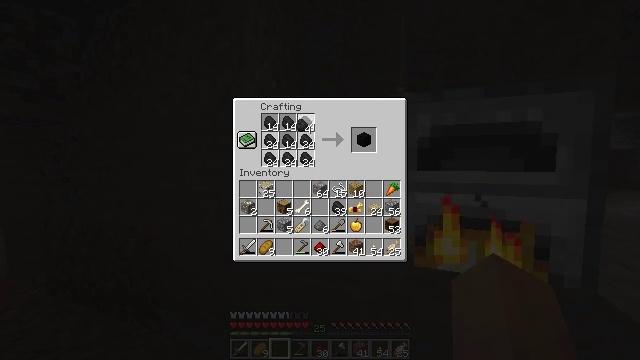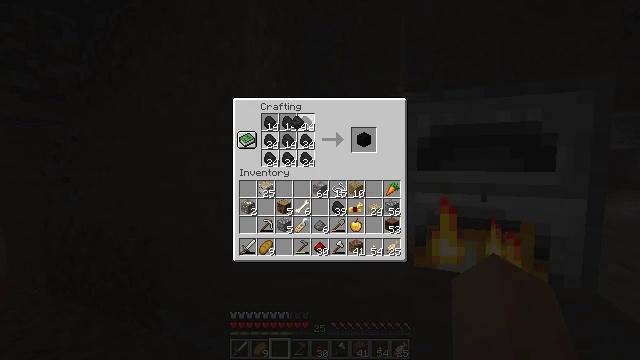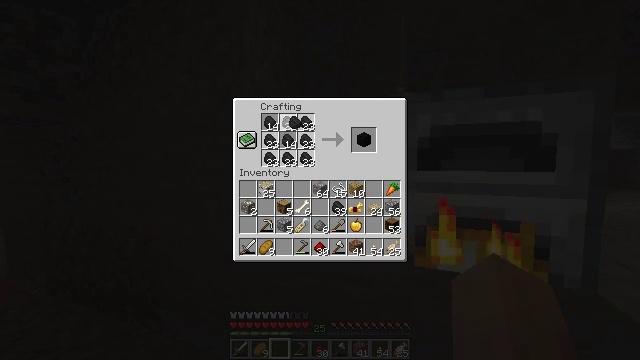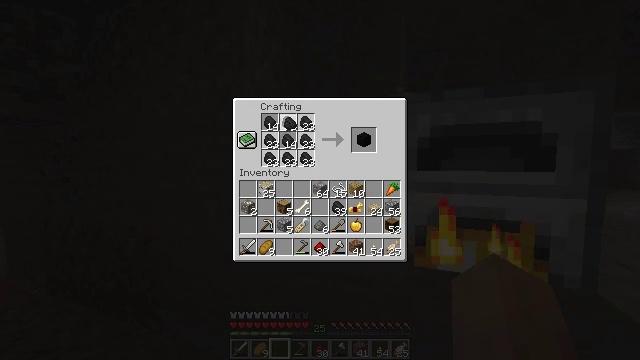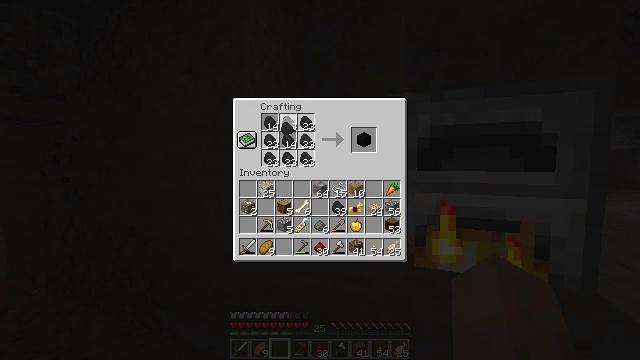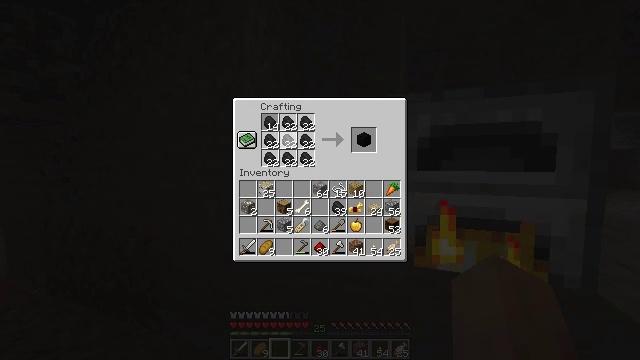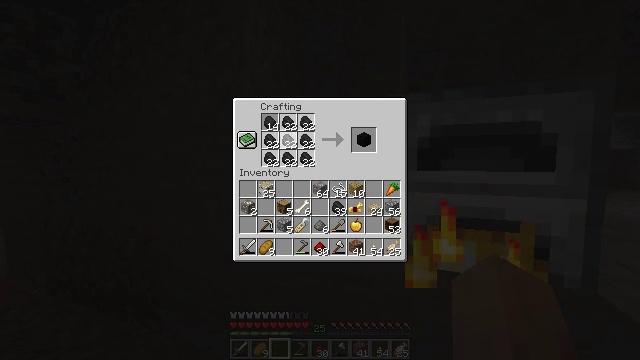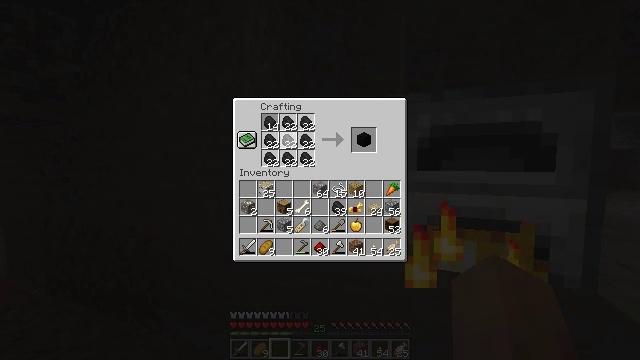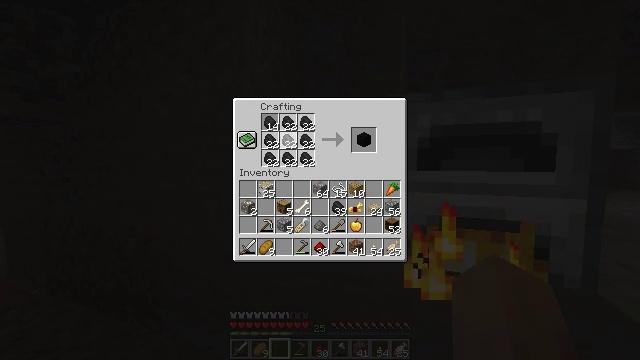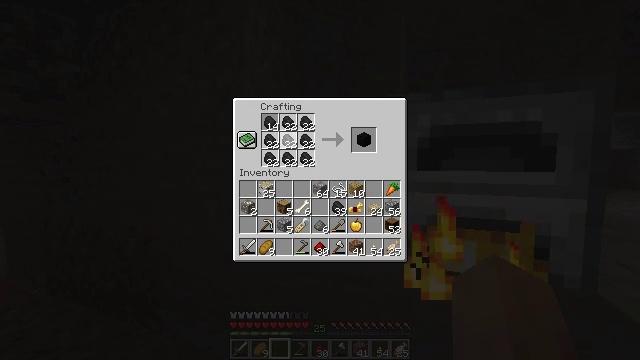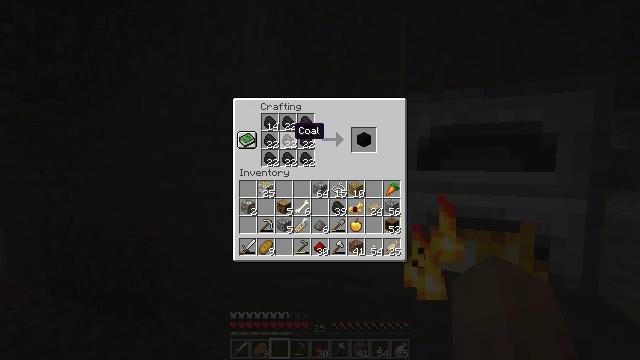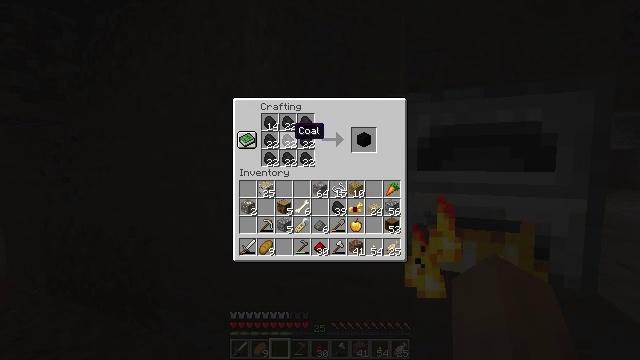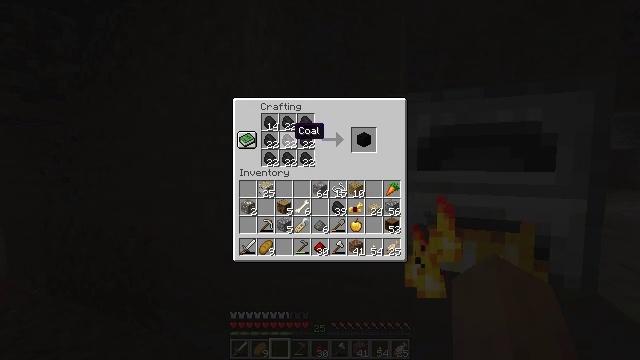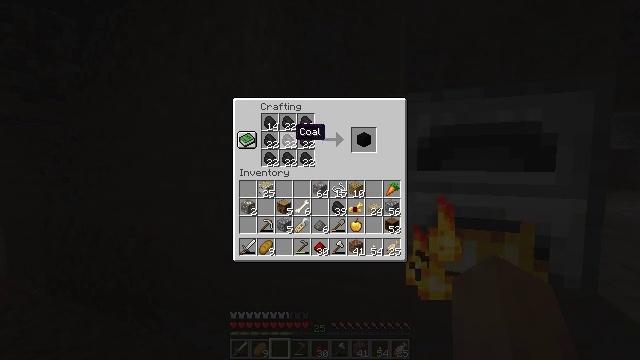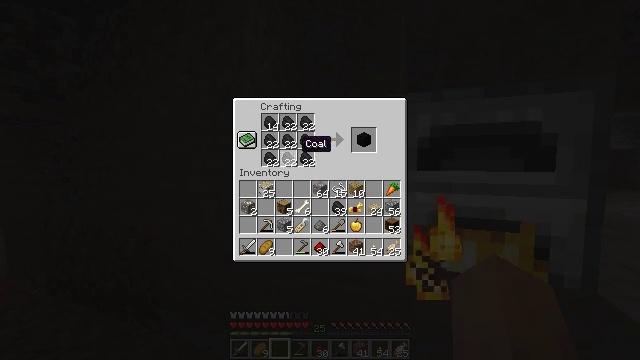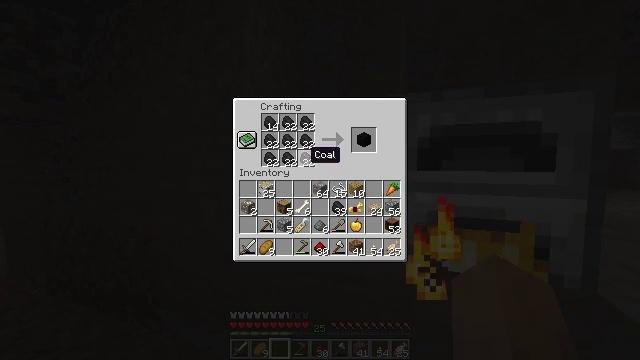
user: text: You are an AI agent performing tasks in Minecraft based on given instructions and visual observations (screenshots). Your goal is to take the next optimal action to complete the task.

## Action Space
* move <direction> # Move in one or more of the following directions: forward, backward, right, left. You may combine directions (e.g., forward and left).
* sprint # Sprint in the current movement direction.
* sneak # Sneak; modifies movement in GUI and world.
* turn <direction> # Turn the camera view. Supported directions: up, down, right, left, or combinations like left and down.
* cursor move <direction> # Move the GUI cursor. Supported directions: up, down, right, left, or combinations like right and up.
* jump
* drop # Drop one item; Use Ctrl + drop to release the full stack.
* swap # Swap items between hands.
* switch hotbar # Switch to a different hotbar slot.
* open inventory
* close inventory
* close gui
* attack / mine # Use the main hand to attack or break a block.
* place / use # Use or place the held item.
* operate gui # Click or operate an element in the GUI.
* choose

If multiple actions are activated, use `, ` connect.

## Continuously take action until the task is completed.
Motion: motion action
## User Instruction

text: Interact with the crafting table to make a coal block.
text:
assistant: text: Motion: operate gui
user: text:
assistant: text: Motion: operate gui
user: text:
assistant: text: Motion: operate gui
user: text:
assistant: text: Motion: operate gui
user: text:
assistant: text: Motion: operate gui
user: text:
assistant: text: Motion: operate gui
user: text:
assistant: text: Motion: operate gui
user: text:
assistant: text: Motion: operate gui
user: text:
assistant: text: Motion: operate gui
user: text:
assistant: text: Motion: no_op
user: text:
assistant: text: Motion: no_op
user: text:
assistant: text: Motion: no_op
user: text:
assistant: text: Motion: no_op
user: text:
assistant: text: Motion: cursor move down
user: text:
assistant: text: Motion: cursor move right and down
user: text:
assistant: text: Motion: cursor move down
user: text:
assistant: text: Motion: no_op
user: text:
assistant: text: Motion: no_op
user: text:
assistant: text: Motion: no_op
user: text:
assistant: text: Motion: no_op
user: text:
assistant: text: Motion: no_op
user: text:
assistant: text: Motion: cursor move up
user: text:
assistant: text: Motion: cursor move up
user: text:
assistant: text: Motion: no_op
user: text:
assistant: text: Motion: no_op
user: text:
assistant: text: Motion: no_op
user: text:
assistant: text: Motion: no_op
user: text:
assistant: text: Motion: no_op
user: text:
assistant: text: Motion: cursor move right
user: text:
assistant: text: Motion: cursor move right